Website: apple
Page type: payment
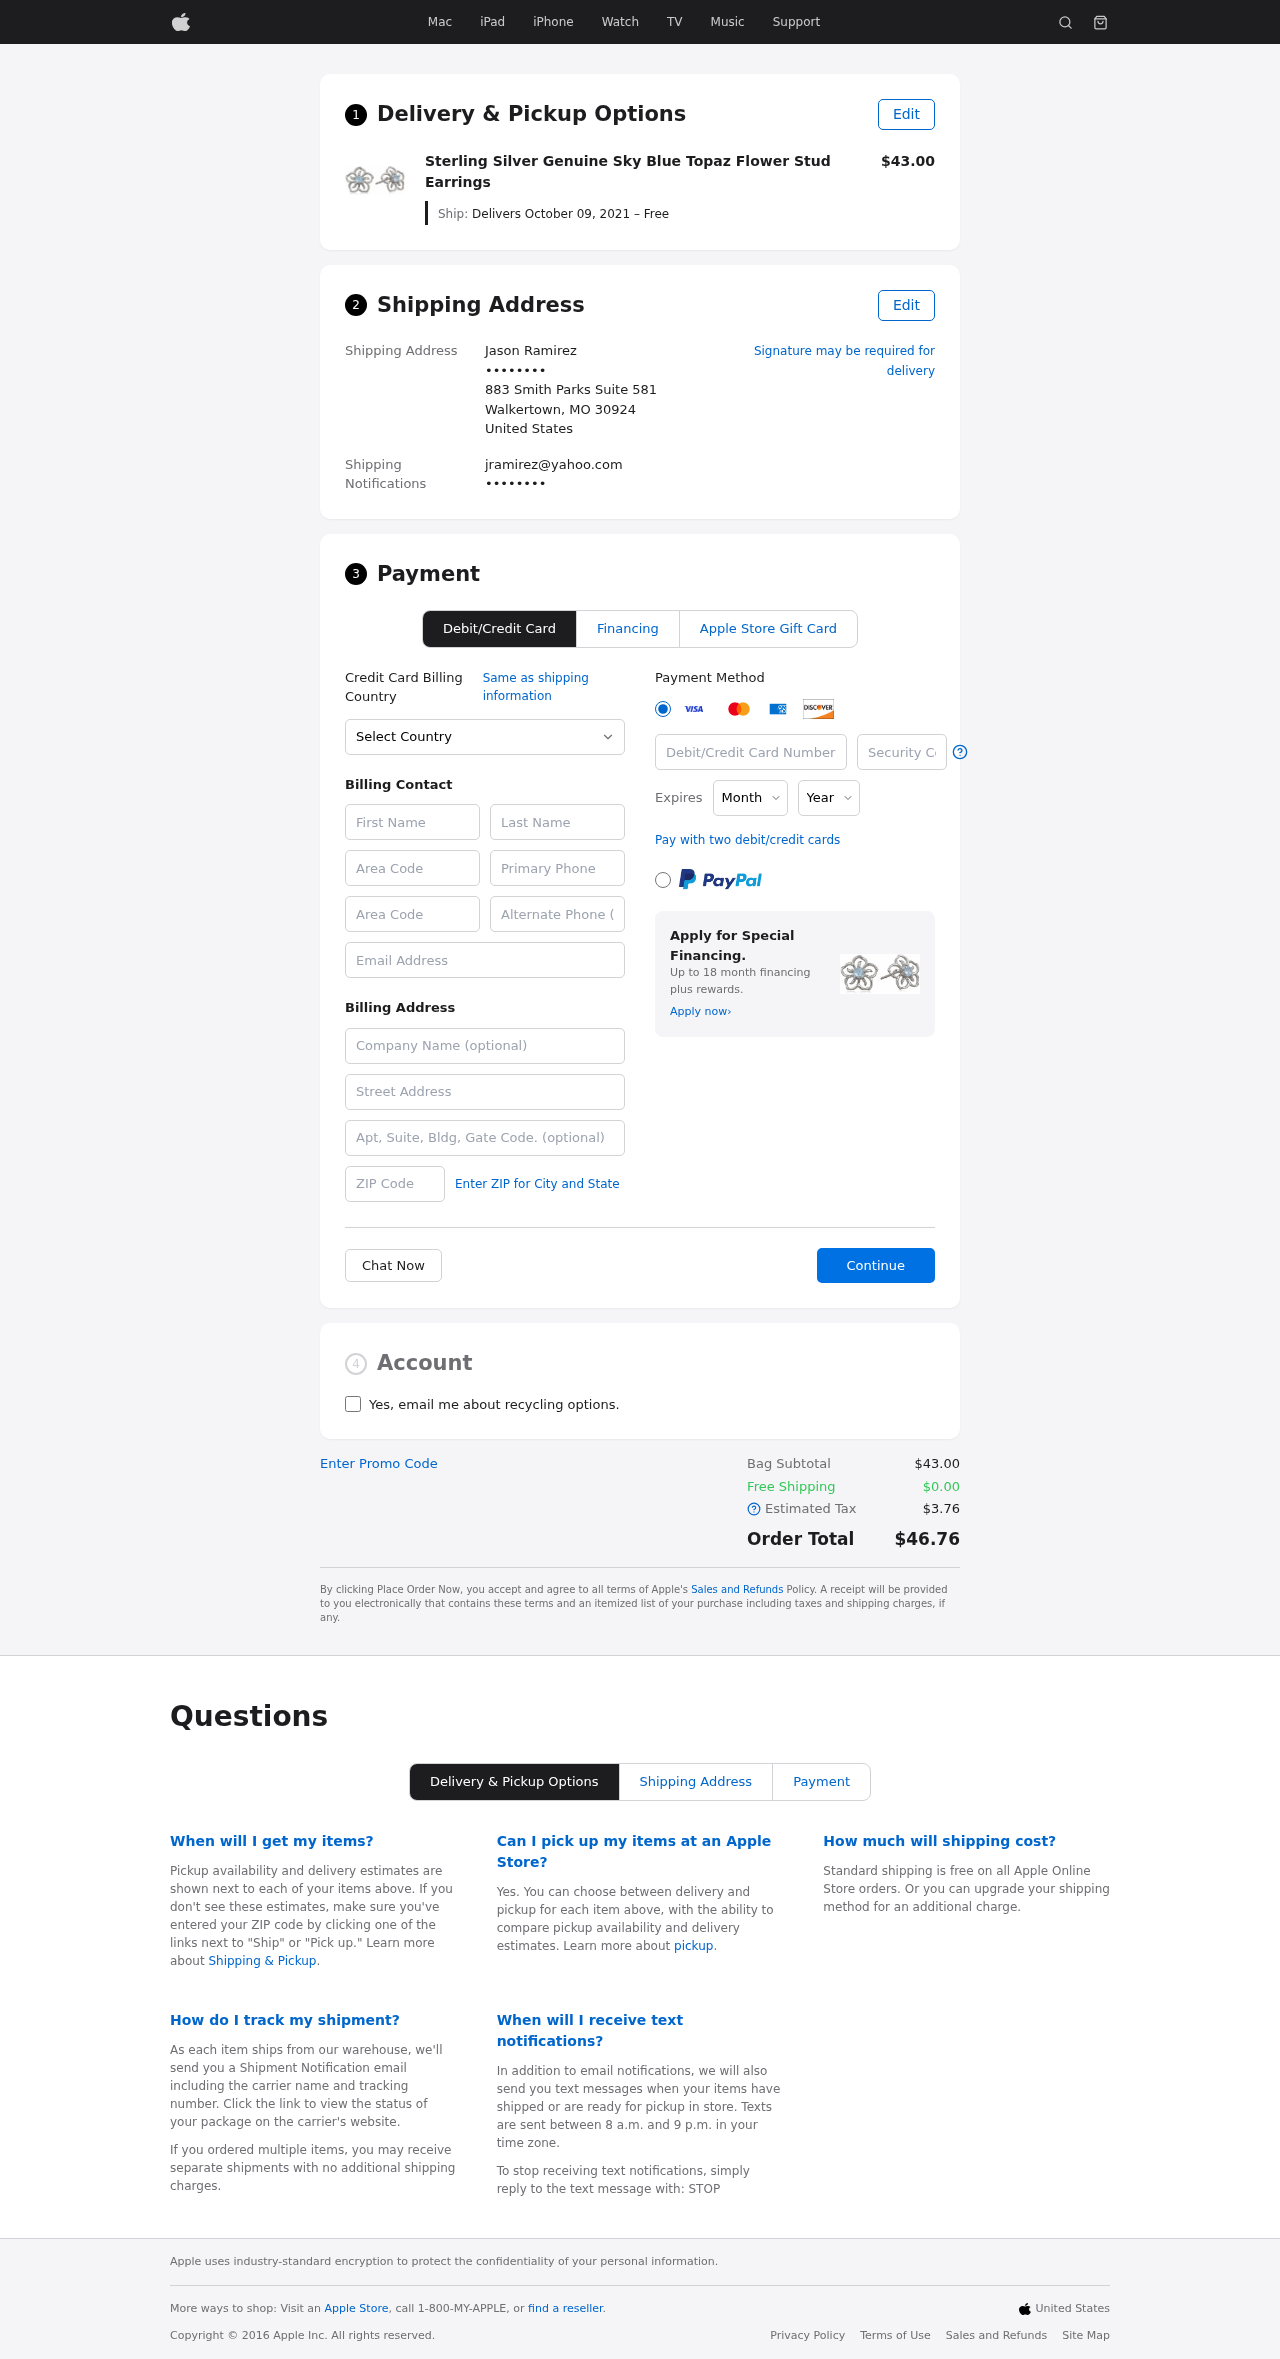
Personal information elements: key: PII_CARD_CVV
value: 861
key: PII_CARD_EXPIRY_MONTH
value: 04
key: PII_CARD_EXPIRY_YEAR
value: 27
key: PII_CARD_NUMBER
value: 6011 9785 7585 1267
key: PII_CITY_STATE_ZIP
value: Walkertown, MO 30924
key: PII_COUNTRY
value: United States
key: PII_EMAIL
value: jramirez@yahoo.com
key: PII_EMAIL2
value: jramirez@yahoo.com
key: PII_FIRSTNAME
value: Jason
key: PII_FULLNAME
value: Jason Ramirez
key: PII_LASTNAME
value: Ramirez
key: PII_PHONE3
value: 5552809961
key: PII_PHONE_ALT
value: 6466156262
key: PII_PHONE_ALT_AREA
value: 646
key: PII_PHONE_AREA
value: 555
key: PII_SECURITY_CODE
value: WF81
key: PII_STREET
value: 883 Smith Parks Suite 581
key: PII_PHONE
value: ••••••••
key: PII_PHONE2
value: ••••••••
Product elements: key: PRODUCT1_NAME
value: Sterling Silver Genuine Sky Blue Topaz Flower Stud Earrings
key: PRODUCT1_PRICE
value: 43
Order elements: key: ORDER_DELIVERY_DATE
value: Delivers October 09, 2021 – Free
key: ORDER_SUBTOTAL
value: $43.00
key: ORDER_SHIPPING_COST
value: $0.00
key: ORDER_TAX
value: $3.76
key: ORDER_TOTAL
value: $46.76